Question: I'm recreating an iOS app in WPF that displays a popup window when a button is pressed that shows a 'UITableView'. I need this functionality in my WPF application is there anything I can use that is similar to the iOS 'UITableView'? I need to be able to select items in the table view which should then go to another 'TableView' like in the image below:

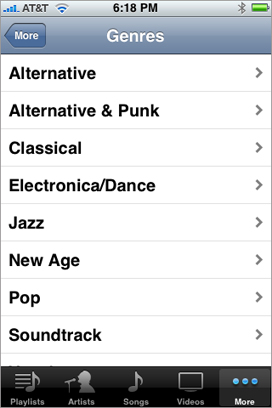
Answer: The closest thing will probably be the 'ListBox'. If you want the little arrows on the right side of each item, you'll need to manually add an arrow image in the 'ListBox.ItemTemplate'. Also, you'll need to manually code the navigation to go to another 'ListBox'. I recommend reading articles on MVVM, if you're not familiar with this pattern already.
Having said this, if you're creating a desktop application, you may want to think about whether the same UX patterns apply to both your mobile and desktop app. Of course, I don't know what your app is, but I've created both mobile and desktop applications, and usually the interactions need to be modified because the user will have different expectations depending on the platform.